Interaction volume radius: 5 \u00c5
Interaction volume height: 20 \u00c5
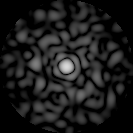
Disorder parameter: 0.8322